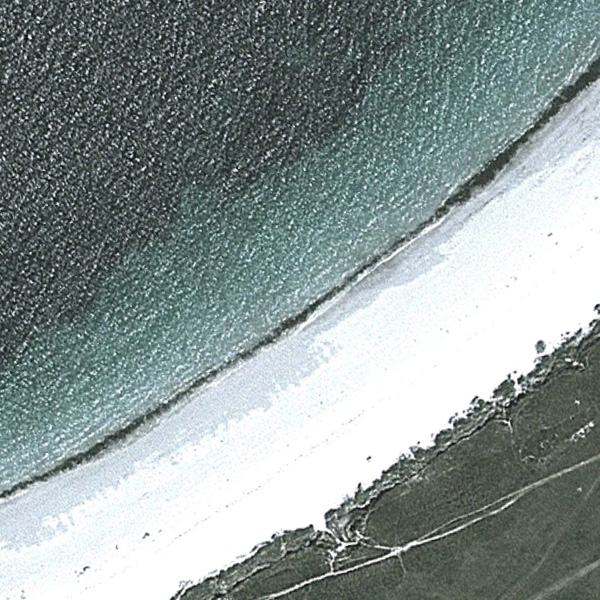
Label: Beach